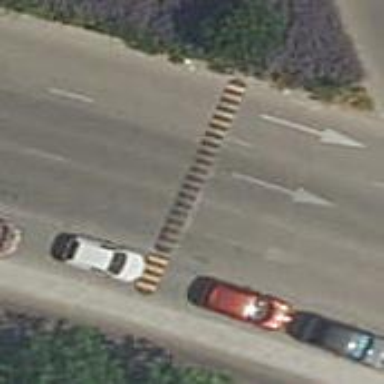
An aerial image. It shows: Bump for traffic calming.